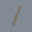
Label: 1